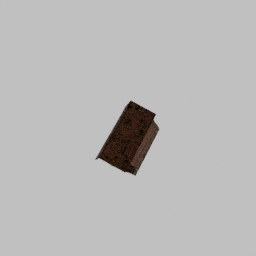
Label: architecture